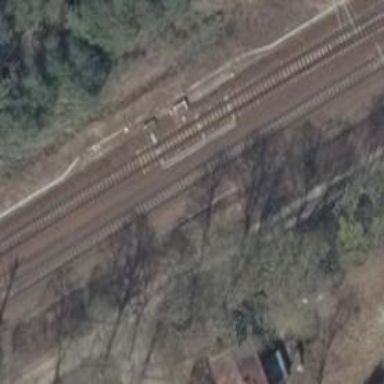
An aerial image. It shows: Railway switch with the turnout pointing to the right.